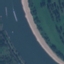
Label: River